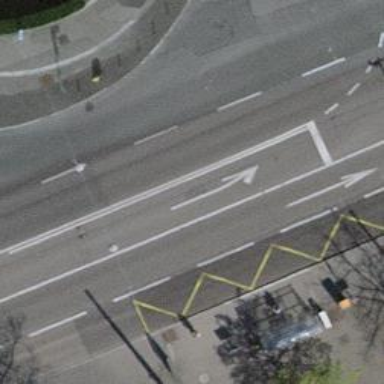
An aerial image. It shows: Secondary road with trolley wires installed.